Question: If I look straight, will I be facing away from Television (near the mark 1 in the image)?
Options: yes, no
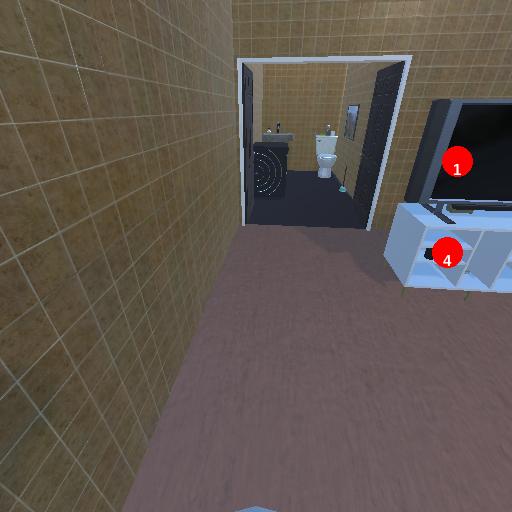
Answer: yes